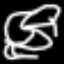
Label: frog